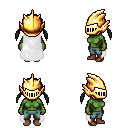
a pixel art fantasy rpg character, female body template, orc, green skin, white cape, teal pants, gray twin-tailed hairstyle, gold helm, brown shoes, four views (front, back, left, right), 2x2 character sprite sheet, small pixel art, hard edges, no anti-aliasing